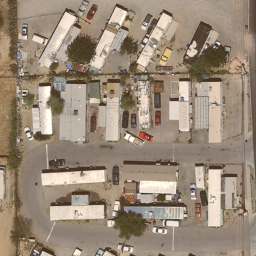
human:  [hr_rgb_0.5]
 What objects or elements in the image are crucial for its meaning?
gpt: mobile home park